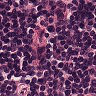
Metastatic tissue present: no